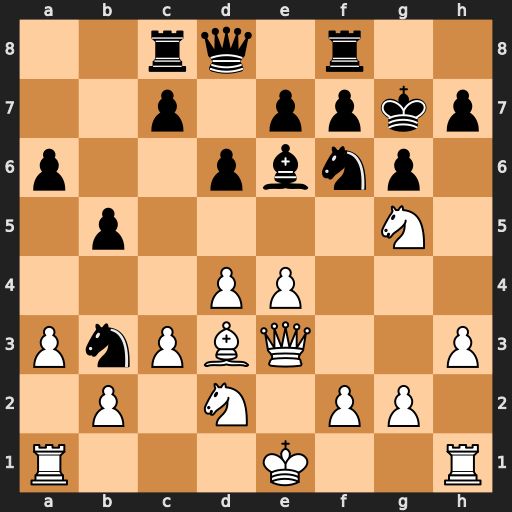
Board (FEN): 2rq1r2/2p1ppkp/p2pbnp1/1p4N1/3PP3/PnPBQ2P/1P1N1PP1/R3K2R
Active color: w
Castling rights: KQ
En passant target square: -
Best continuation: Nxe6+ fxe6 Nxb3